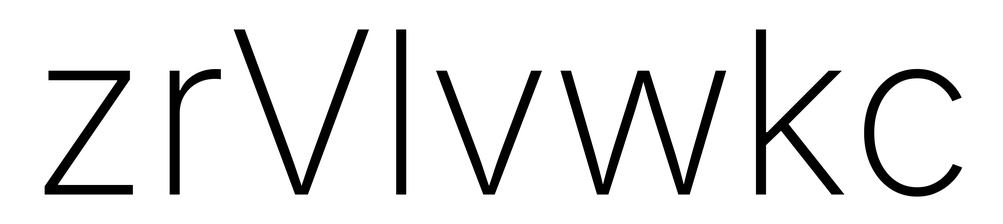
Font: Inter_ExtraLight